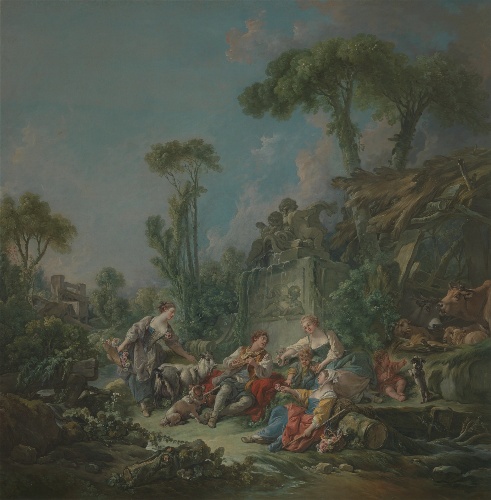
Title: Shepherd's Idyll
Artist: François Boucher
Artist bio: French, Paris 1703–1770 Paris
Date: 1768
Object type: Painting
Classification: Paintings
Medium: Oil on canvas
Dimensions: 94 1/2 x 93 1/2 in. (240 x 237.5 cm)
Department: European Paintings
Credit line: Gift of Julia A. Berwind, 1953
Accession year: 1953
Repository: Metropolitan Museum of Art, New York, NY
Tags: Children|Men|Women|Cows|Shepherds